Field crop: maize
Growth stage: 1
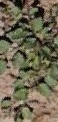
Species: convolvulus